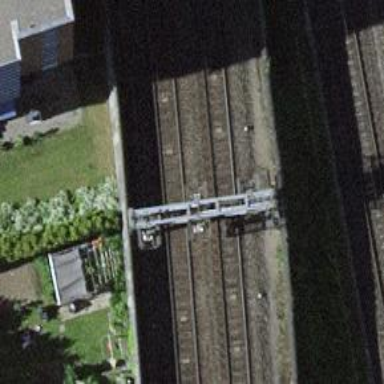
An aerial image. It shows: Single railway track with electrification through contact line.